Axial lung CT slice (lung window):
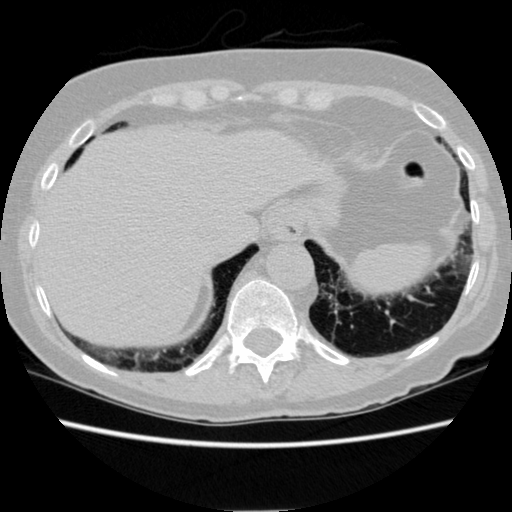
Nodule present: no